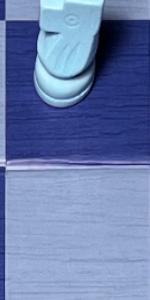
Label: Empty